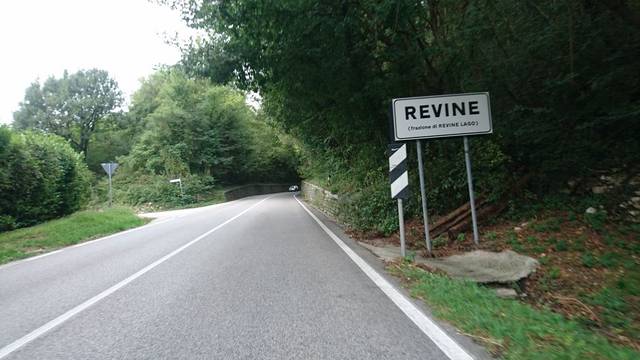
Region: Italy
Coordinates: 46.002, 12.263